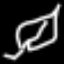
Label: leaf